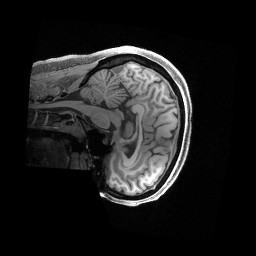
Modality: T1w
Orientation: sagittal
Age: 35
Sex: female
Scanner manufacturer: siemens
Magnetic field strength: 3 T
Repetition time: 2.4 s
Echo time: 0.00222 s